Field crop: maize
Growth stage: 2
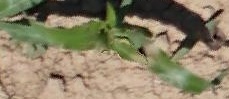
Species: maize